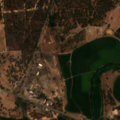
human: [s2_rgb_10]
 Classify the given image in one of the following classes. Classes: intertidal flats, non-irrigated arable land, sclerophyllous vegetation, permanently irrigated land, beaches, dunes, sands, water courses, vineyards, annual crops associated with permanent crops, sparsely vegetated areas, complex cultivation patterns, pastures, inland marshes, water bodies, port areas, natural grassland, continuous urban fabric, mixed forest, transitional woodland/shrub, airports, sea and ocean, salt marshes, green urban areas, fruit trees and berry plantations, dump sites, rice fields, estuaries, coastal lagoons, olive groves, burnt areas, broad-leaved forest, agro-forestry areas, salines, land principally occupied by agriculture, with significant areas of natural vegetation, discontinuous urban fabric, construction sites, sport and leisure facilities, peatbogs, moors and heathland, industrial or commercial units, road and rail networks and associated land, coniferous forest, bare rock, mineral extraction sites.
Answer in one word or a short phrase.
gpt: discontinuous urban fabric, rice fields, pastures, broad-leaved forest, mixed forest